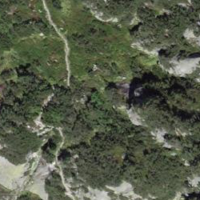
EUNIS habitat code: 31
Species observed at this site:
Vaccinium myrtillus
Calluna vulgaris